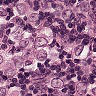
Metastatic tissue present: yes